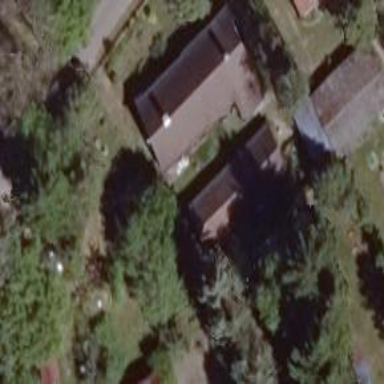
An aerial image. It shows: Residential building.